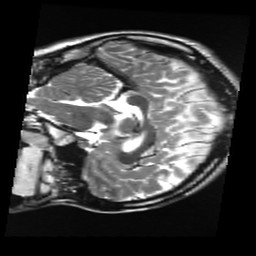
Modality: T2w
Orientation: sagittal
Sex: female
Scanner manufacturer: ge
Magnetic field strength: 3 T
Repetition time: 5 s
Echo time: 0.1012 s